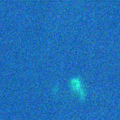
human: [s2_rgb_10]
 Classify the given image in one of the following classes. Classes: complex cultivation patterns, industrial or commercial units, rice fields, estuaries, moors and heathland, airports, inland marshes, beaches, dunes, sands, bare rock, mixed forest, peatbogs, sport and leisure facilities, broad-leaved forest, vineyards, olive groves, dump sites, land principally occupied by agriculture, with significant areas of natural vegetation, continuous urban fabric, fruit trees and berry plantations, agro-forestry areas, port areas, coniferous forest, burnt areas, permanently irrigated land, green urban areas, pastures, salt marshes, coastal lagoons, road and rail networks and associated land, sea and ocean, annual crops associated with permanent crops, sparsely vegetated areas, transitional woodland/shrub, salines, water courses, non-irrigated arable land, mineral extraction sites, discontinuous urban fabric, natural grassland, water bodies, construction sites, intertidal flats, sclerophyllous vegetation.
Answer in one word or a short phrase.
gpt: sea and ocean